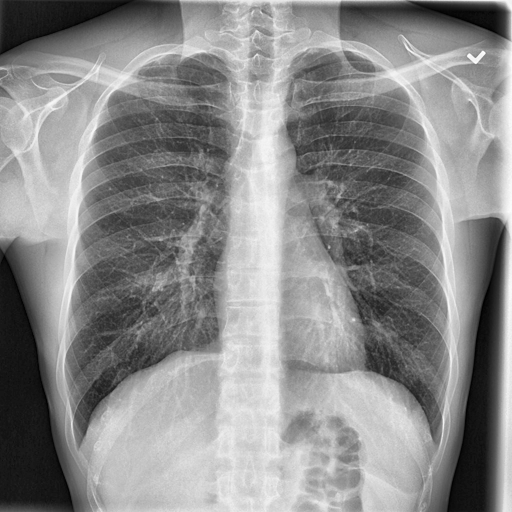
Finding: NORMAL